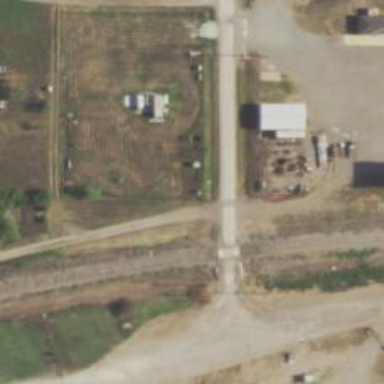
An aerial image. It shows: Level crossing along the railway.